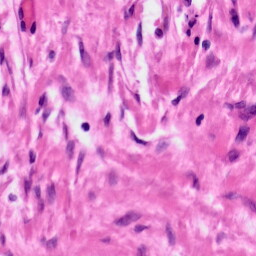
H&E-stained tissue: Ovarian